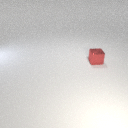
small red metal cube